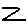
Label: zigzag